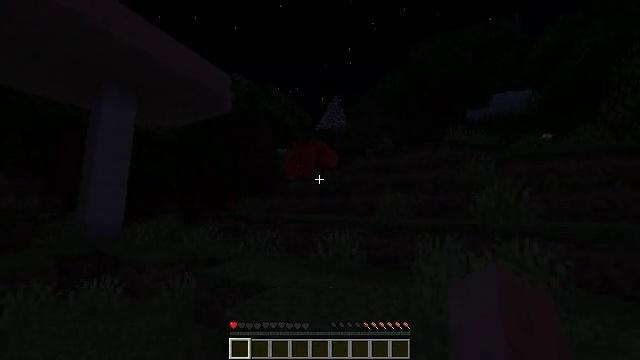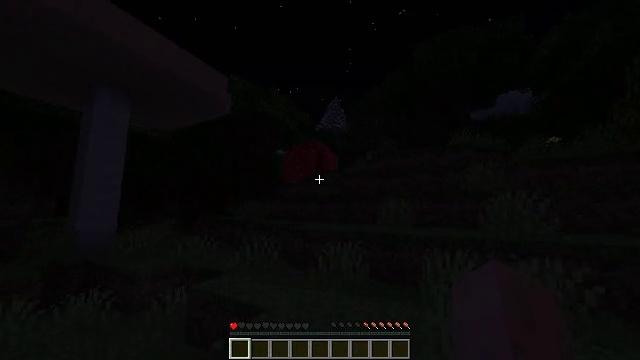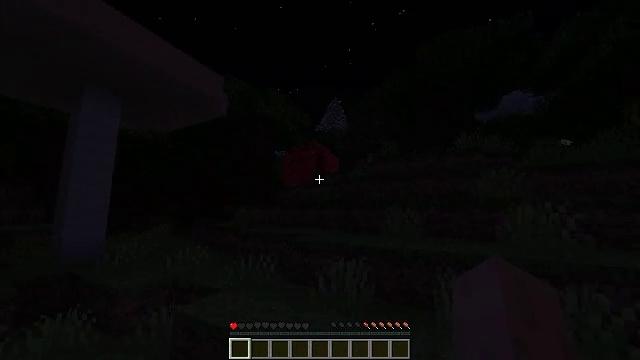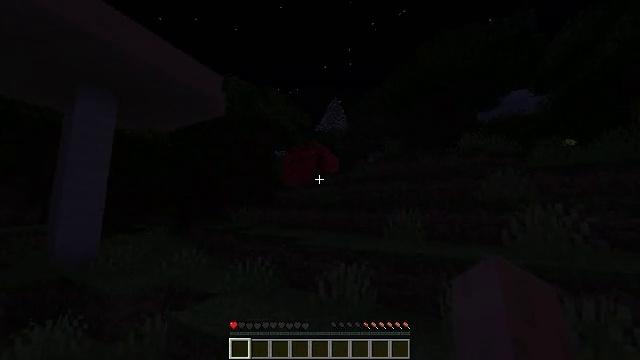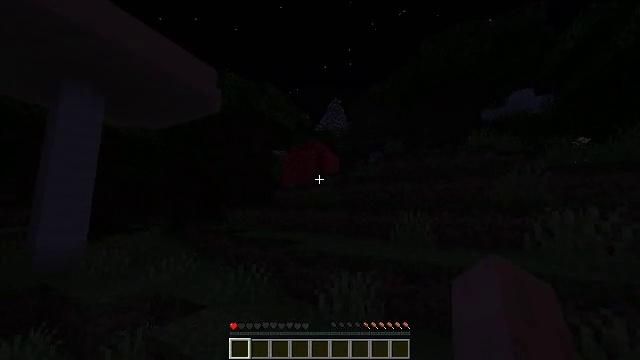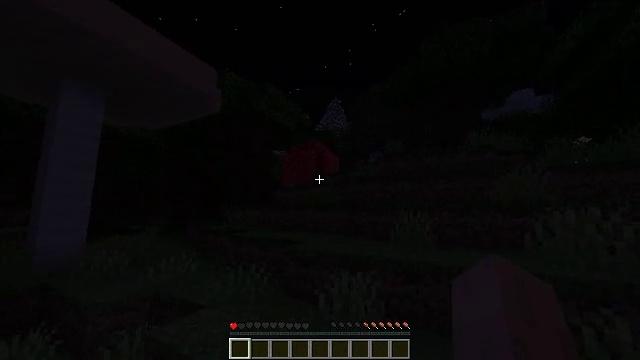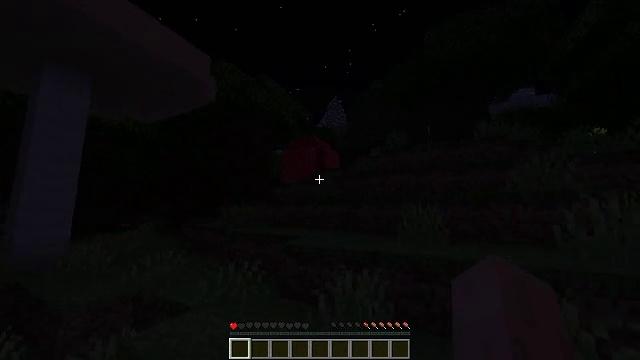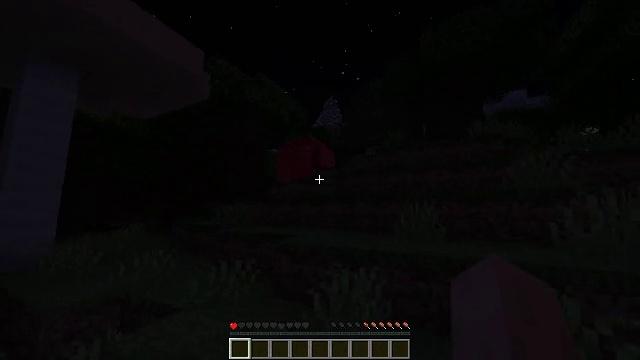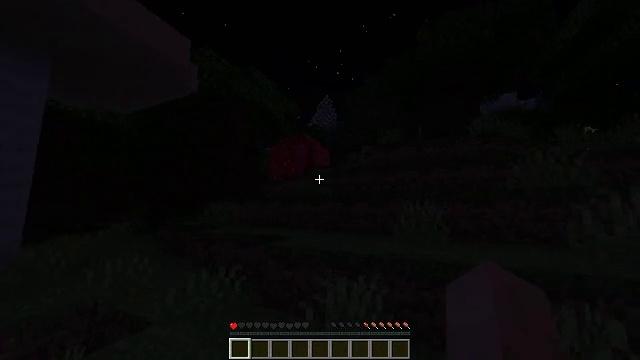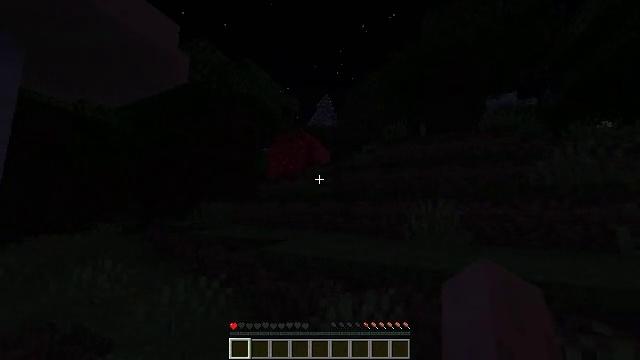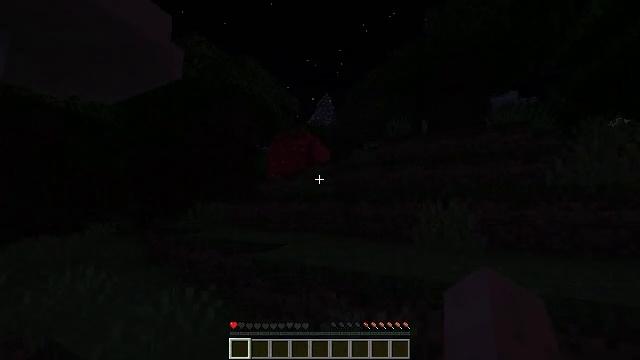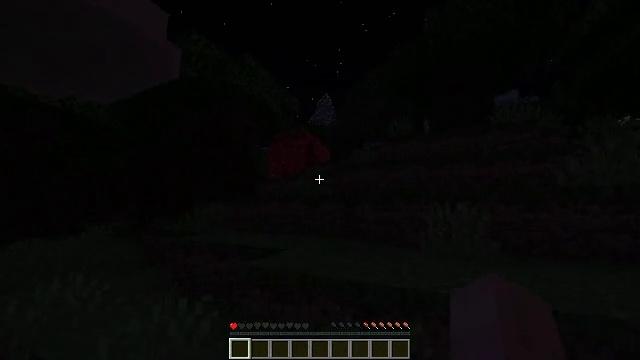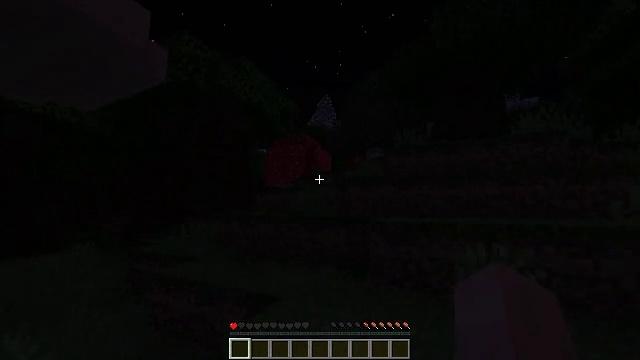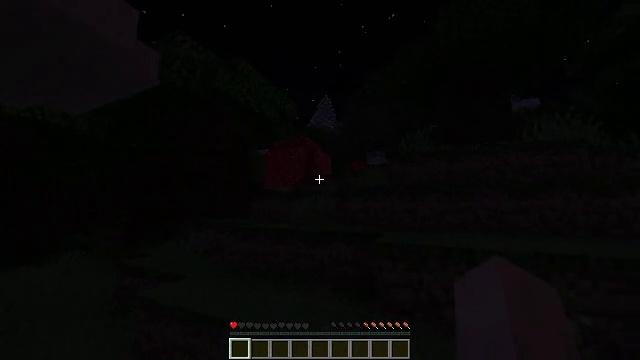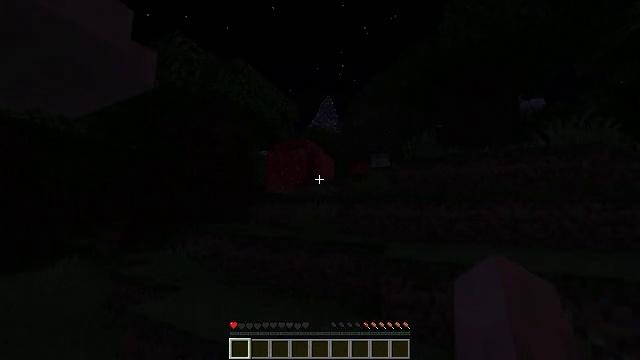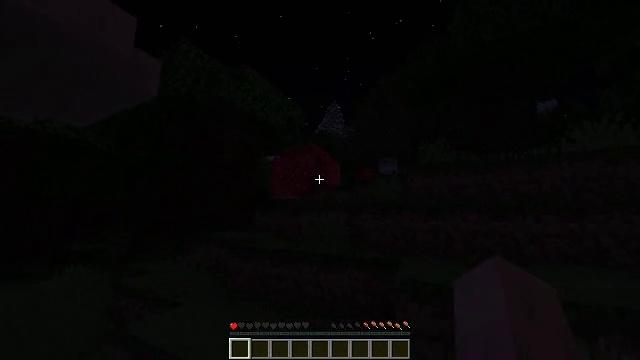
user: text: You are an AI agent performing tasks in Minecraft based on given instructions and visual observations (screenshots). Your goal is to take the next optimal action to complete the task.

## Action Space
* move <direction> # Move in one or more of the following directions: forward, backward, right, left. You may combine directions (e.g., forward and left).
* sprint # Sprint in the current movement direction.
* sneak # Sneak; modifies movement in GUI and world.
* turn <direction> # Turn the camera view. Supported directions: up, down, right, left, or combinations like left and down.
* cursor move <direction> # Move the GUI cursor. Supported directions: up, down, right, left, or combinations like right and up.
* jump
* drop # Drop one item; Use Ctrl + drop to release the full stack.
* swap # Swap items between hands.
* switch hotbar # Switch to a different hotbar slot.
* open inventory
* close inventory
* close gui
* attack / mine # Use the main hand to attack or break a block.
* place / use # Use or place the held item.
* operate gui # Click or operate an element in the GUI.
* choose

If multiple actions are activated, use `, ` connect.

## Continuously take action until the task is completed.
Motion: motion action
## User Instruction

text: Gather red mushroom blocks from the giant mushroom.
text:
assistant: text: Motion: move forward, sprint, jump
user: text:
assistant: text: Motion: move forward, sprint, jump
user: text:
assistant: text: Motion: move forward, sprint, jump
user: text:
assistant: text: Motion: move forward, sprint, jump
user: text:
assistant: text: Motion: move forward, sprint, jump
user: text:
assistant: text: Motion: move forward, sprint, jump
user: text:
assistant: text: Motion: move forward, sprint, turn right, jump
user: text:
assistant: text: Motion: move forward, sprint, turn right
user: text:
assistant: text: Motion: move forward, sprint
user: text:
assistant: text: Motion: move forward, sprint
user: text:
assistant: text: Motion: move forward, sprint, jump
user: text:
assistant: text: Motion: move forward, sprint, jump
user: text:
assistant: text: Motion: move forward, sprint, jump
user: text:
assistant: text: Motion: move forward, sprint, jump
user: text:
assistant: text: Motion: move forward, sprint, turn left and up, jump
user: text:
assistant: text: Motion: move forward, sprint, jump
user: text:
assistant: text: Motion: move forward, sprint, jump
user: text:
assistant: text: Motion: move forward, sprint, jump
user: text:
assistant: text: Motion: move forward, sprint, jump
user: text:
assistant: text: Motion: move forward, sprint, jump
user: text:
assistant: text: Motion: move forward, sprint, turn left, jump
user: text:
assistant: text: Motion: move forward, sprint, turn left, jump
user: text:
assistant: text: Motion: move forward, sprint, jump
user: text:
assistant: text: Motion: move forward, sprint, jump
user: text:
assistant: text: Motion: move forward, sprint, jump
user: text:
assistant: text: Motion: move forward, sprint, jump
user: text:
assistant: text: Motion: move forward, sprint, turn down, jump
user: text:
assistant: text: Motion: move forward, sprint, turn left and down, jump
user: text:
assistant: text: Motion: move forward, sprint, turn left and down, jump
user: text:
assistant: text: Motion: move forward, sprint, jump